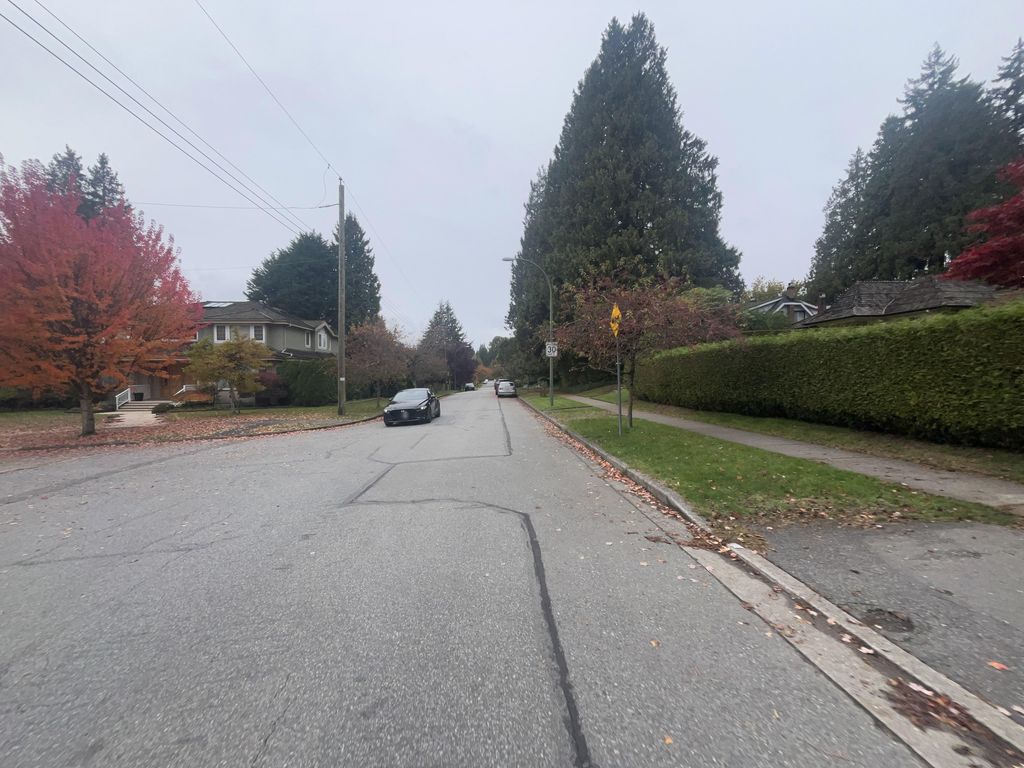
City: vancouver